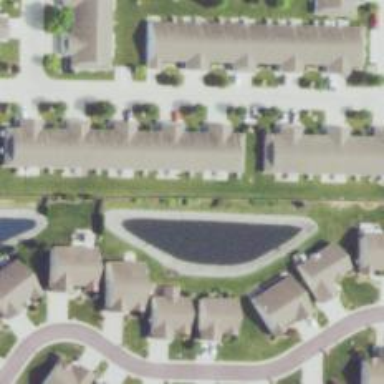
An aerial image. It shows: Neighborhood.